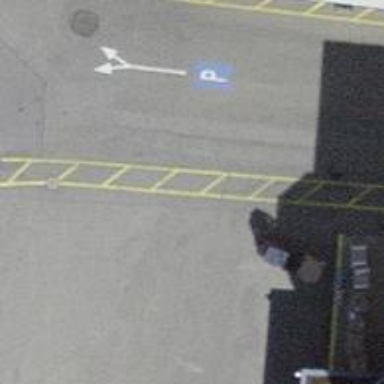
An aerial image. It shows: Sidewalk along the footway.